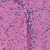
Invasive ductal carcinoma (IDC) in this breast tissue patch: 0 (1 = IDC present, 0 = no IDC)